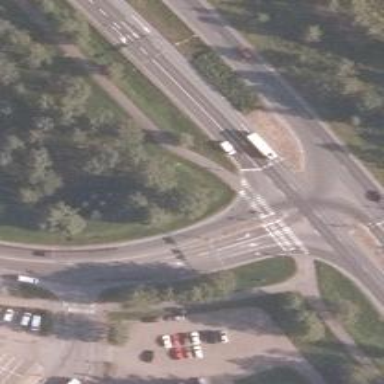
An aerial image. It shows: Asphalt trunk link road.